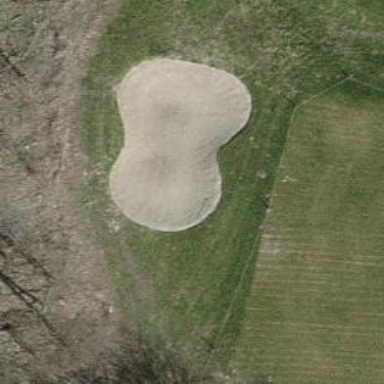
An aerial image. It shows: Bunker on golf course.